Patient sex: M
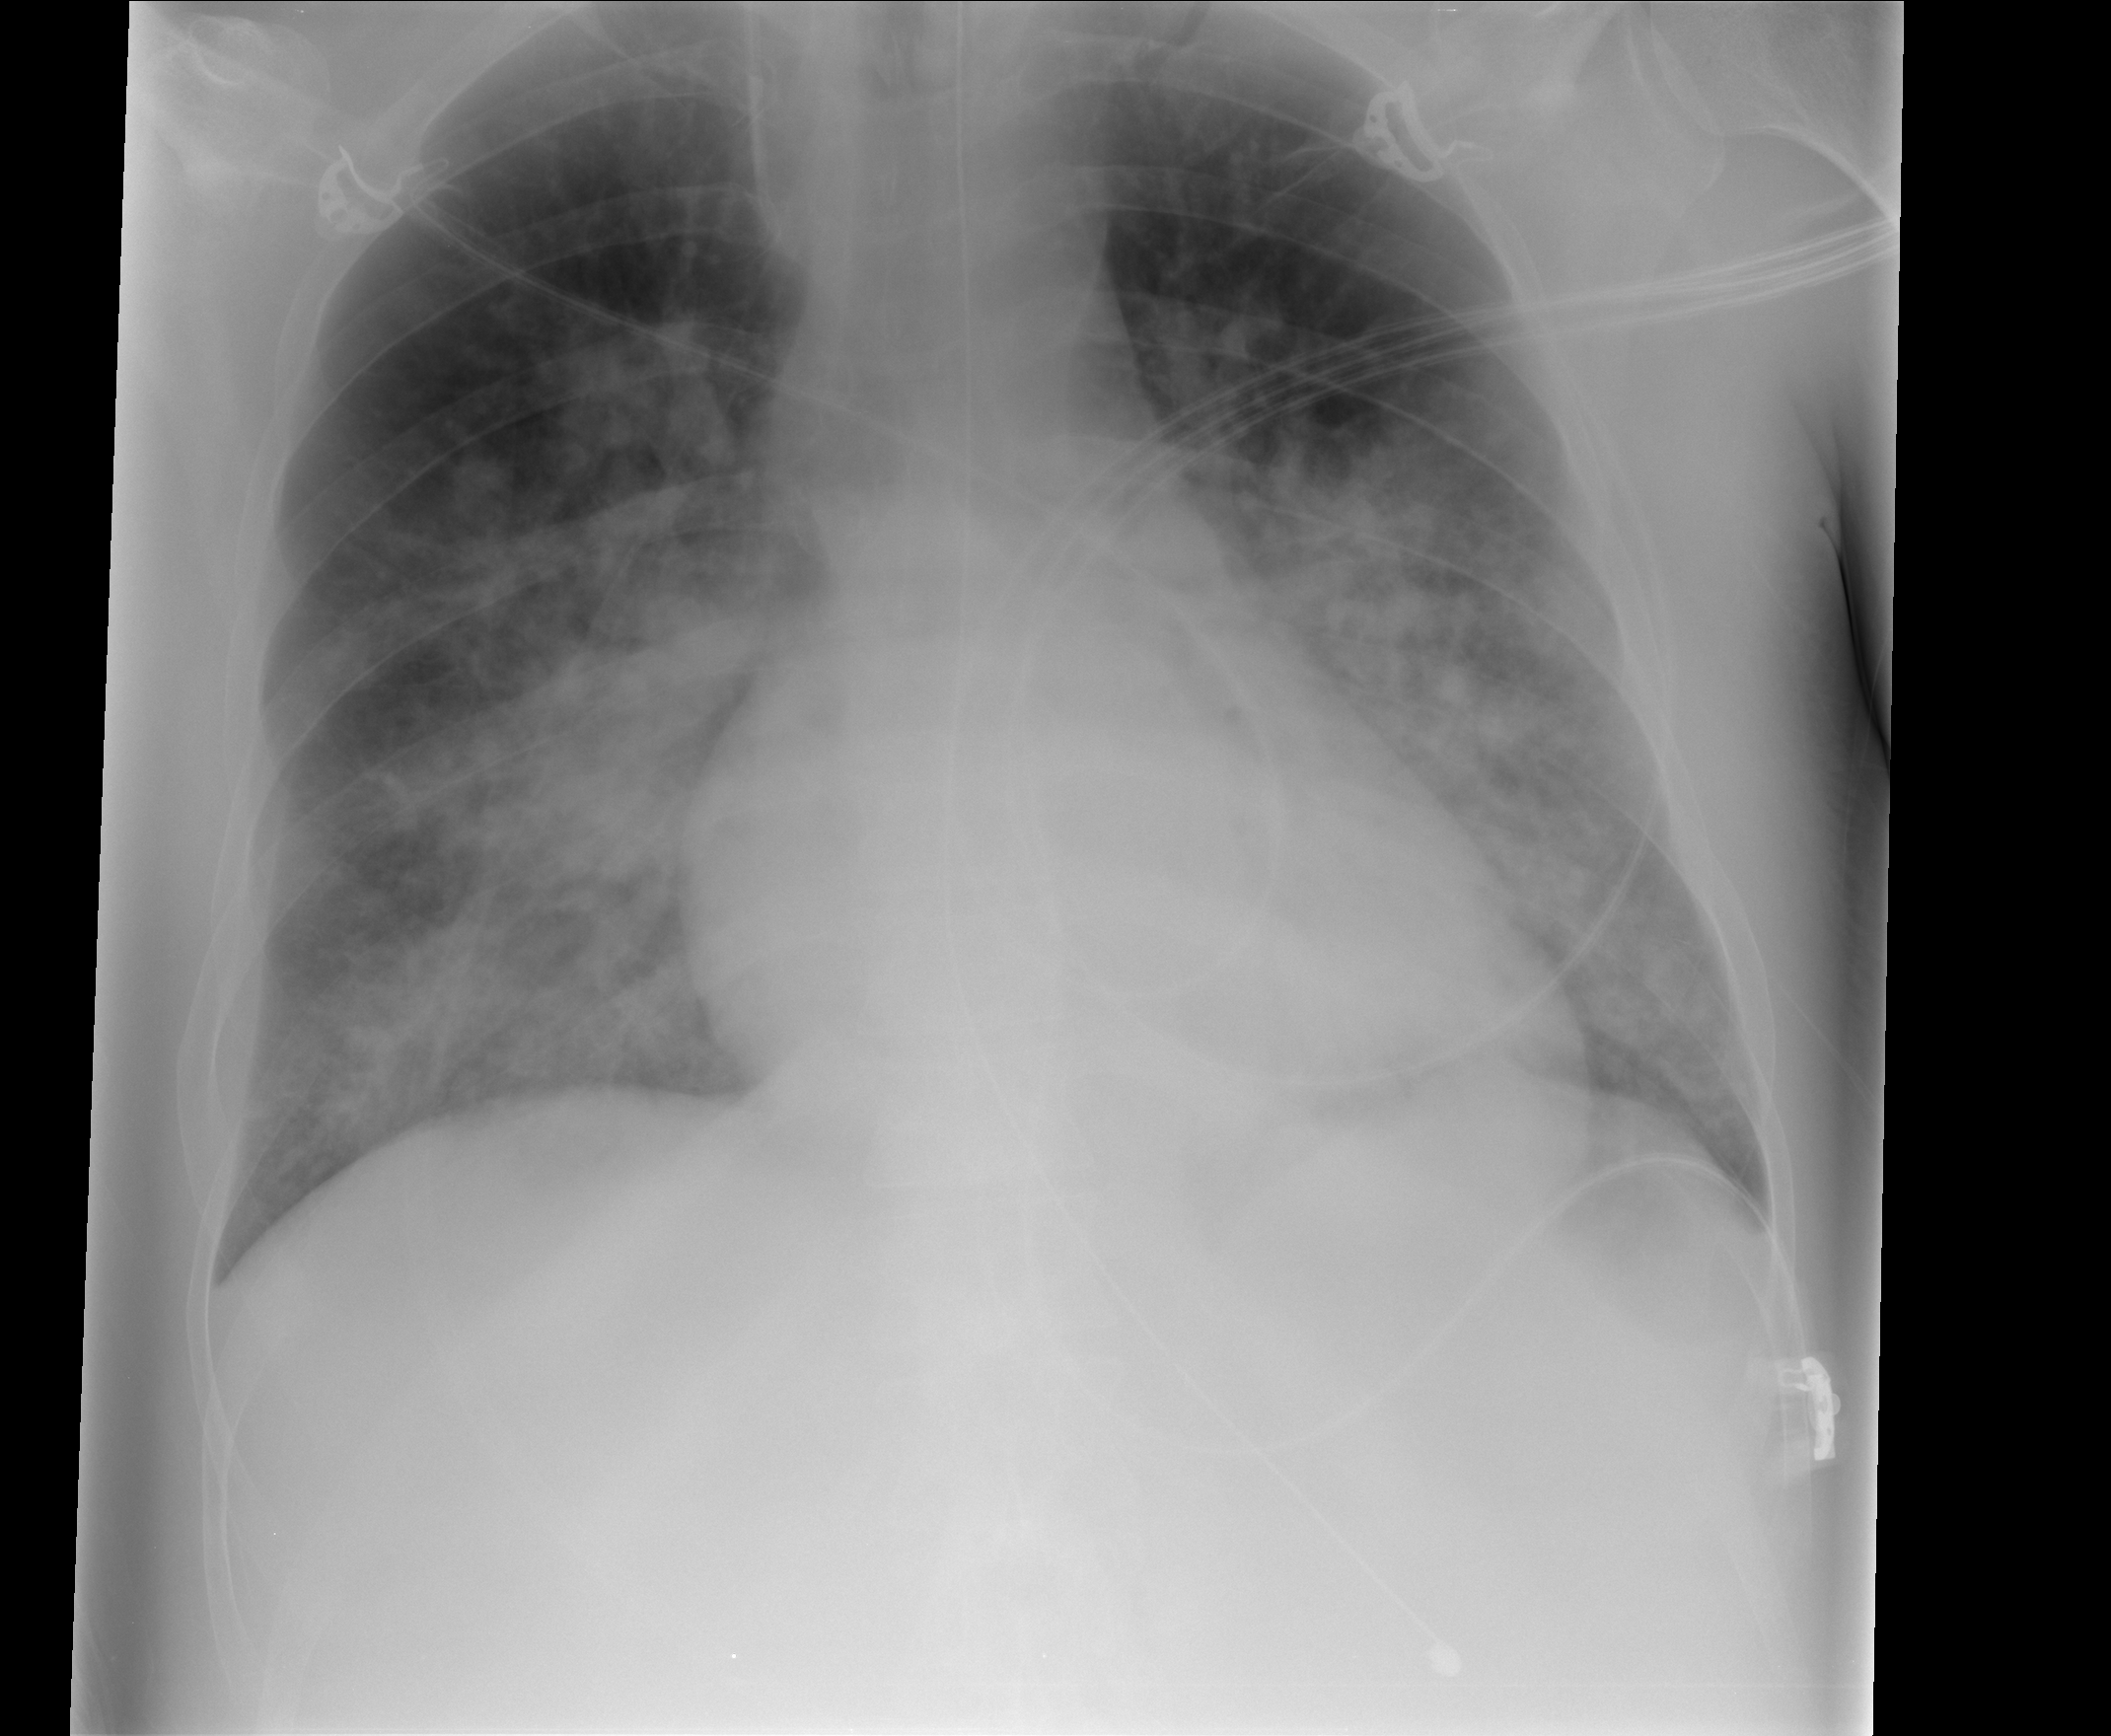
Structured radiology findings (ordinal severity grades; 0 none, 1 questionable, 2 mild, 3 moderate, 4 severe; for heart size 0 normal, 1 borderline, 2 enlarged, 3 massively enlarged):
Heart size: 0
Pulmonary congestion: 3
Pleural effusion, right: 0
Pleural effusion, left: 0
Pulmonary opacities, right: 3
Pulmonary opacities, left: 3
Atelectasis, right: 2
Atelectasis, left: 2